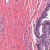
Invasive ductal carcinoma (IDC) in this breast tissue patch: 0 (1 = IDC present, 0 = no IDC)